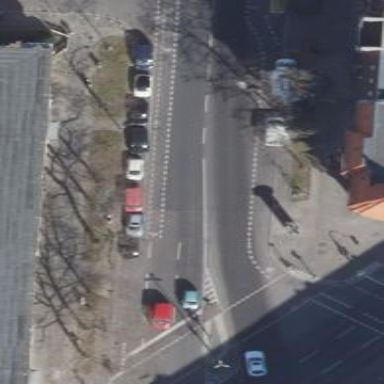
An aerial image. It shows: Y-junction on tertiary road.